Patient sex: M
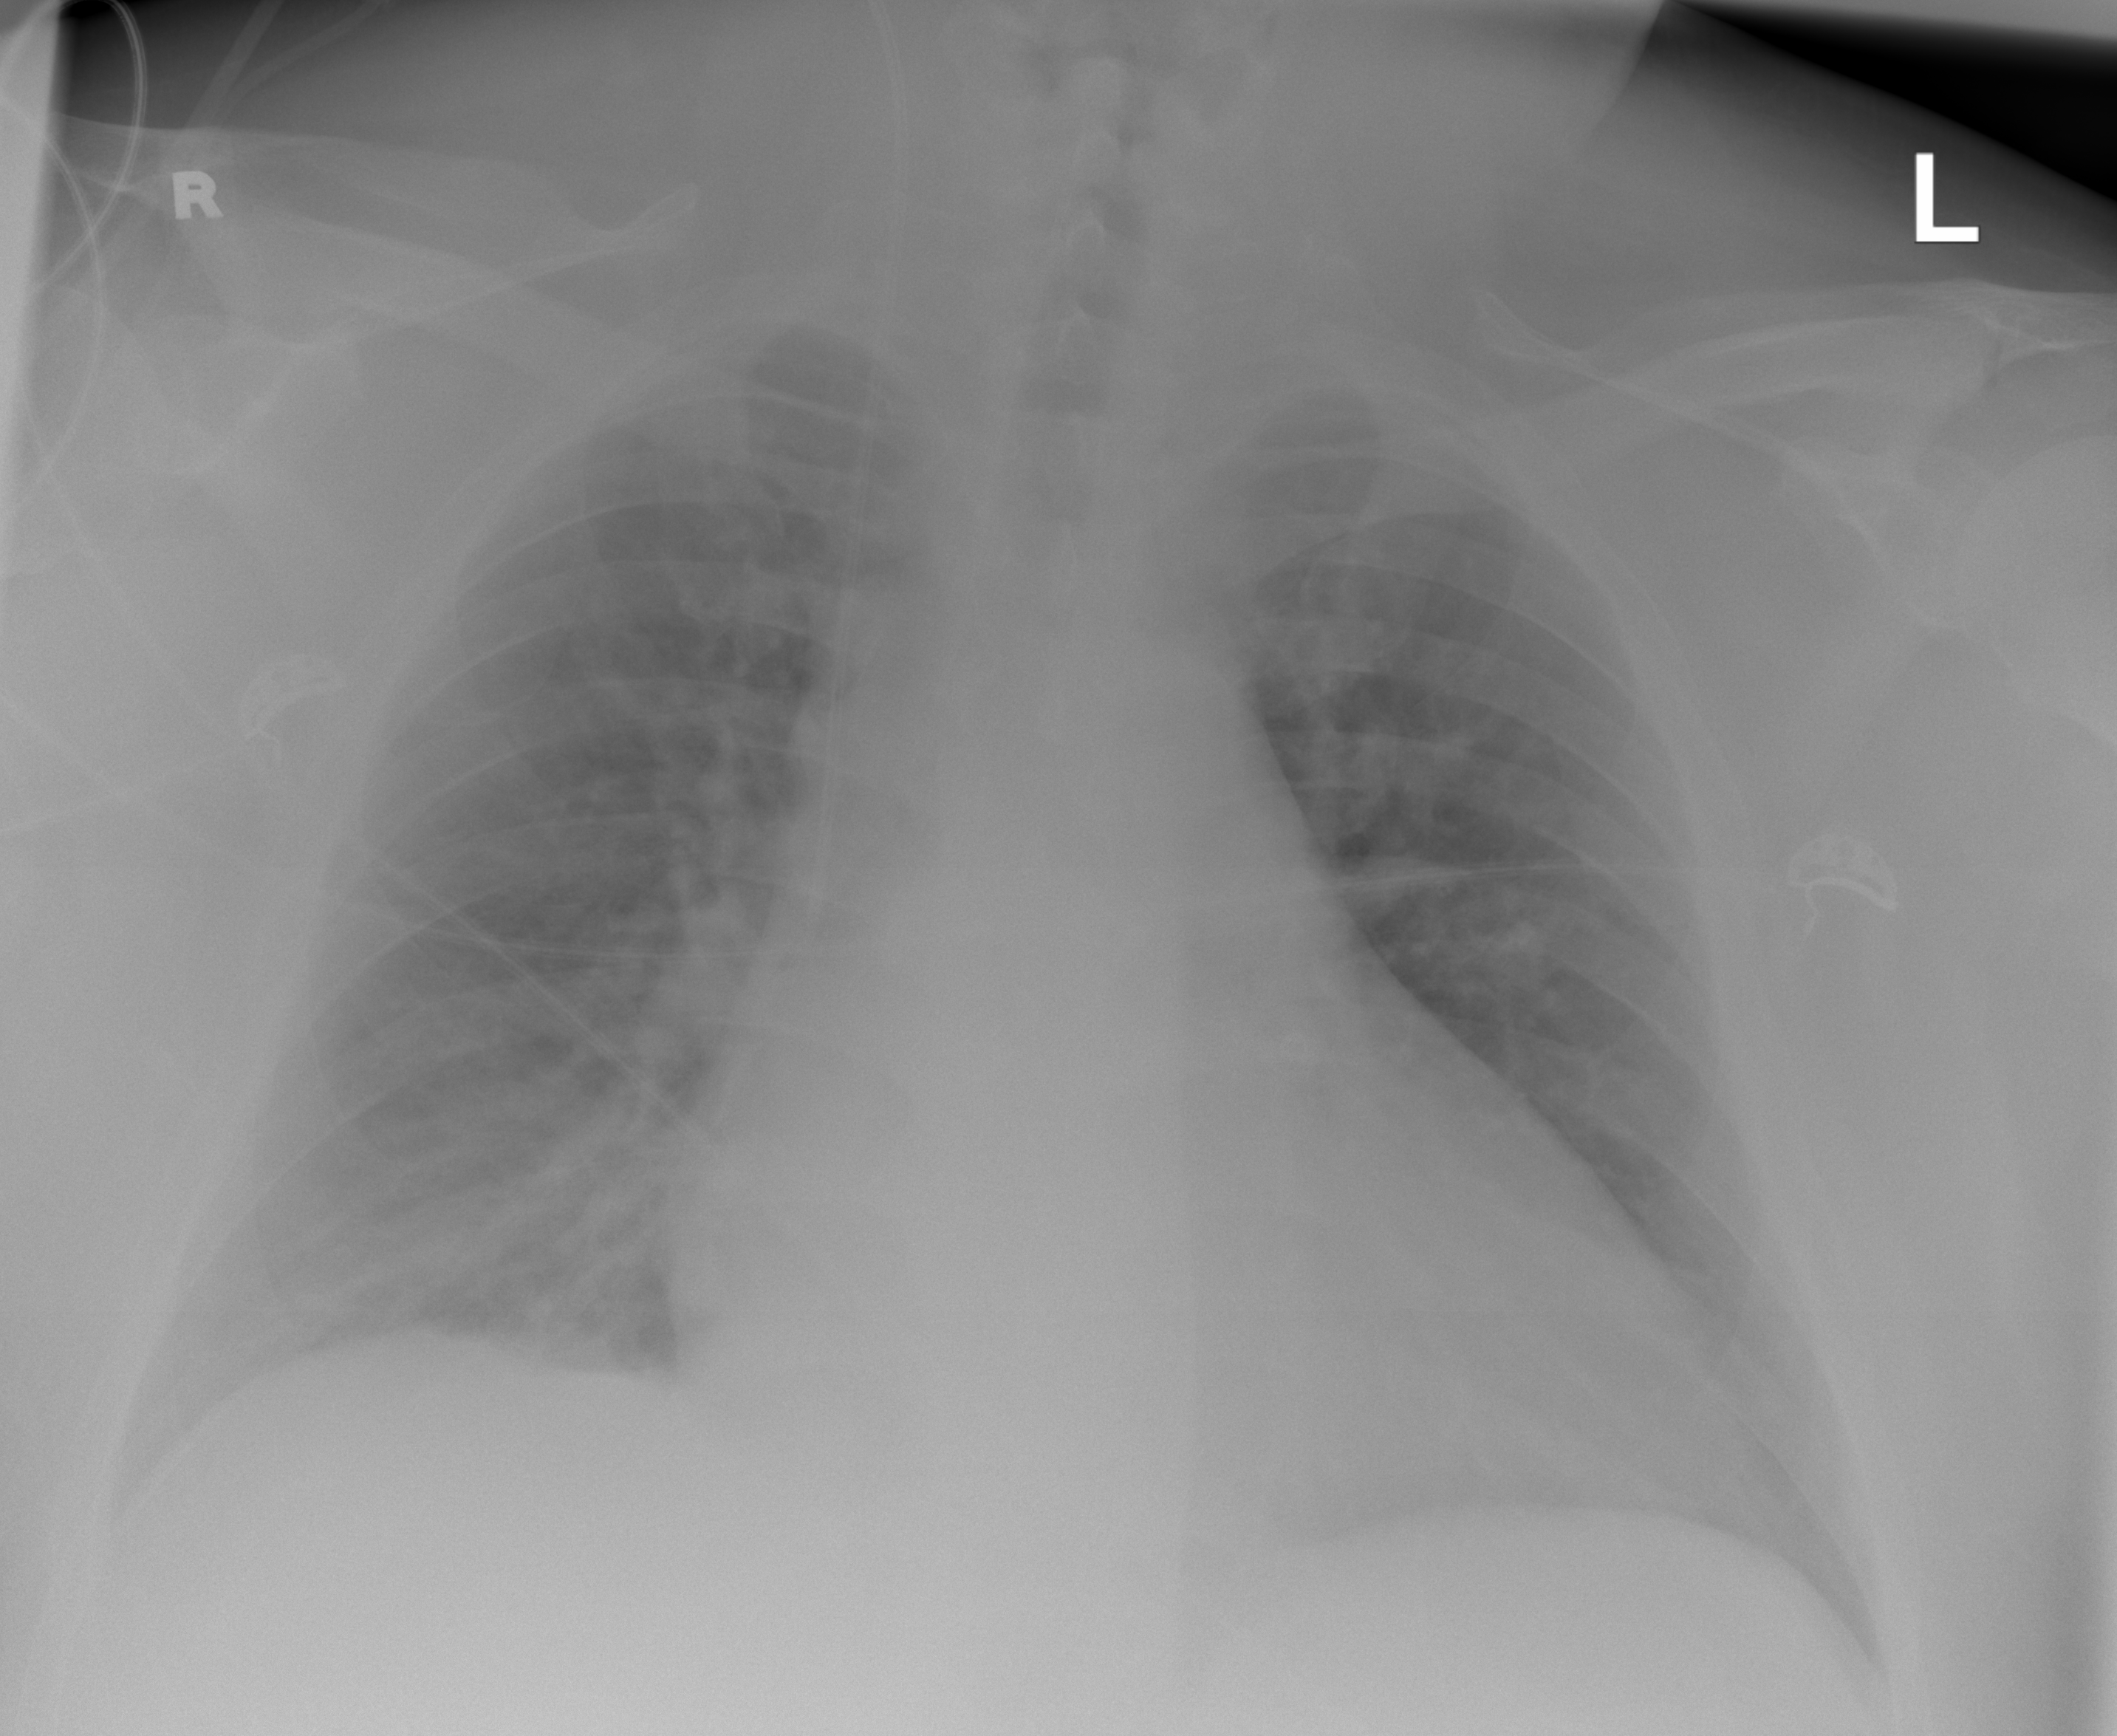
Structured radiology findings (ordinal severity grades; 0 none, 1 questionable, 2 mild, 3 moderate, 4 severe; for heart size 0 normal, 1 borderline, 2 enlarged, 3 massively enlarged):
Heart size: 2
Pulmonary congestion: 0
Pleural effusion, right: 0
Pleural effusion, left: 0
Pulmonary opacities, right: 1
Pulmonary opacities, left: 0
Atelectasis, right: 0
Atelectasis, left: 0